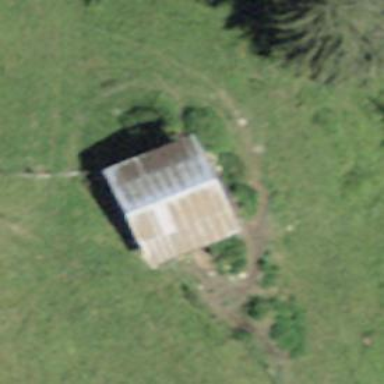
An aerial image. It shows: Farm auxiliary building.